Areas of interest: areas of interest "Water Sports Center"
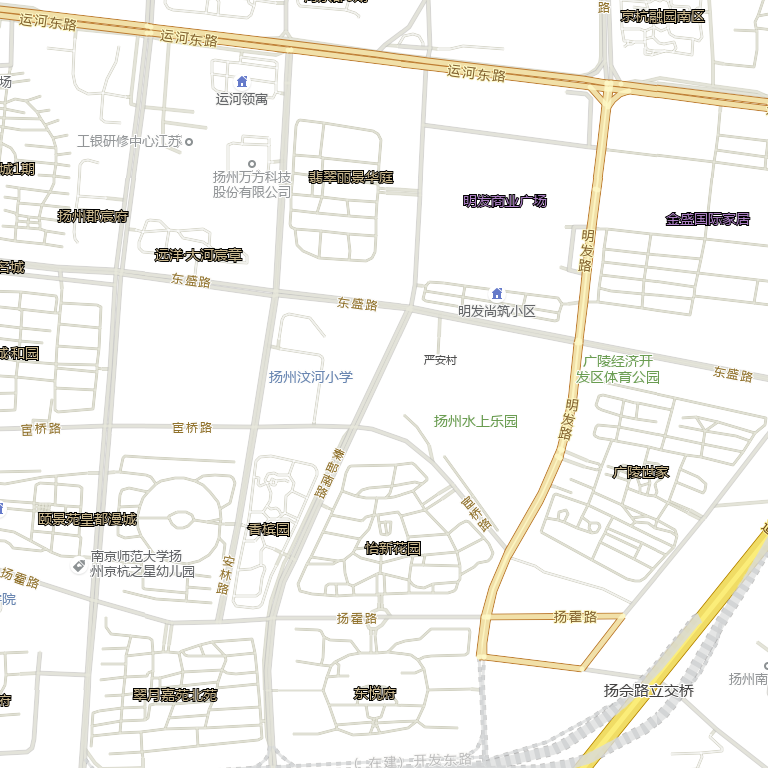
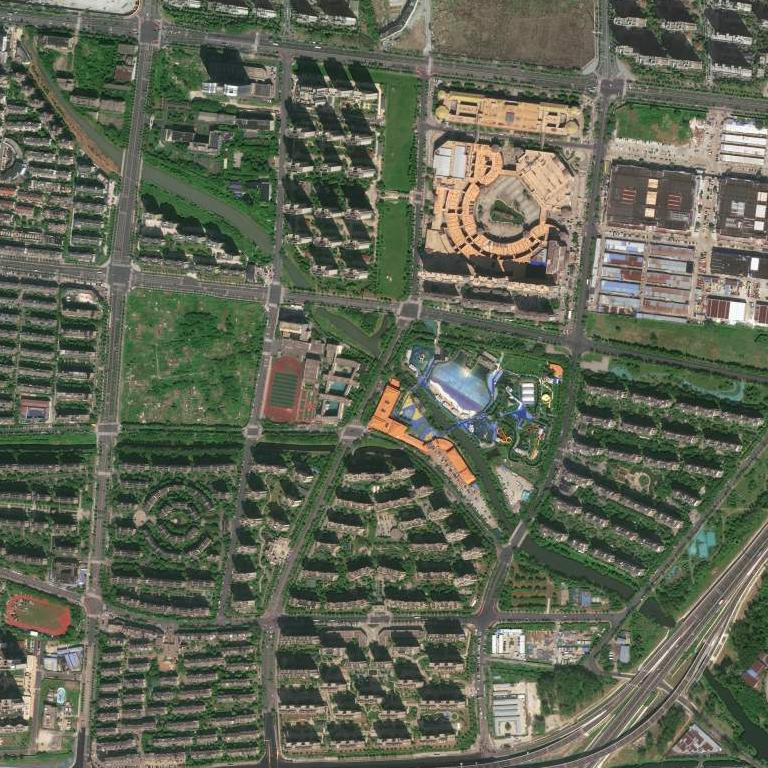